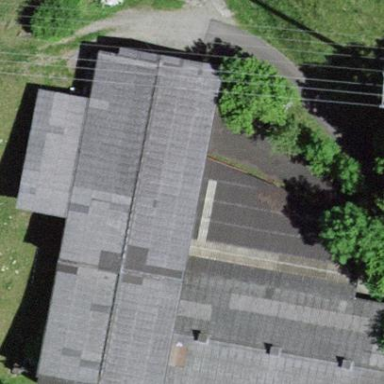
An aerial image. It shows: View of roof of building.